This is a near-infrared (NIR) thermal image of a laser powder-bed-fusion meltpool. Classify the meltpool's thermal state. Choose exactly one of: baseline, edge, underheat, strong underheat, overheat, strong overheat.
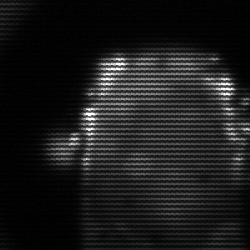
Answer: baseline